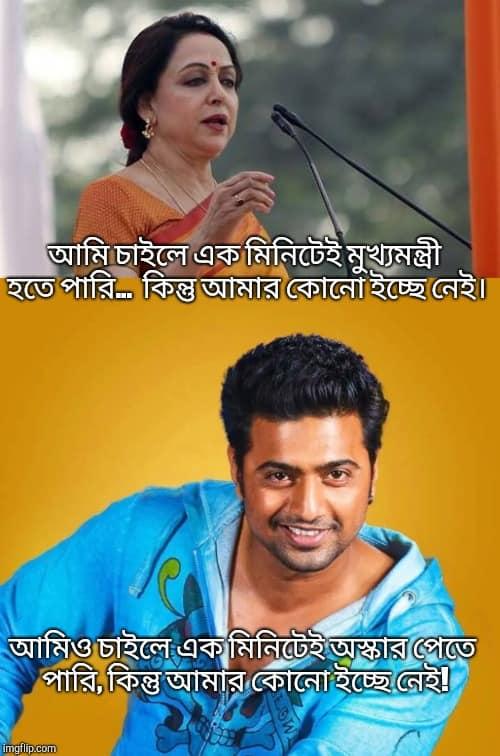
Text: আমি চাইলে এক মিনিটেই মুখ্যমন্ত্রী হতে পারি,  কিন্তু আমার কোনো ইচ্ছে নেই। আমিও চাইলে এক মিনিটেই অস্কার পেতে পারি, কিন্তু আমার কোনো ইচ্ছা নেই।
Label: Non Hate